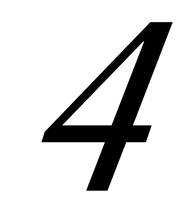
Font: LibreCaslonText-Italic_Italic